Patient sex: F
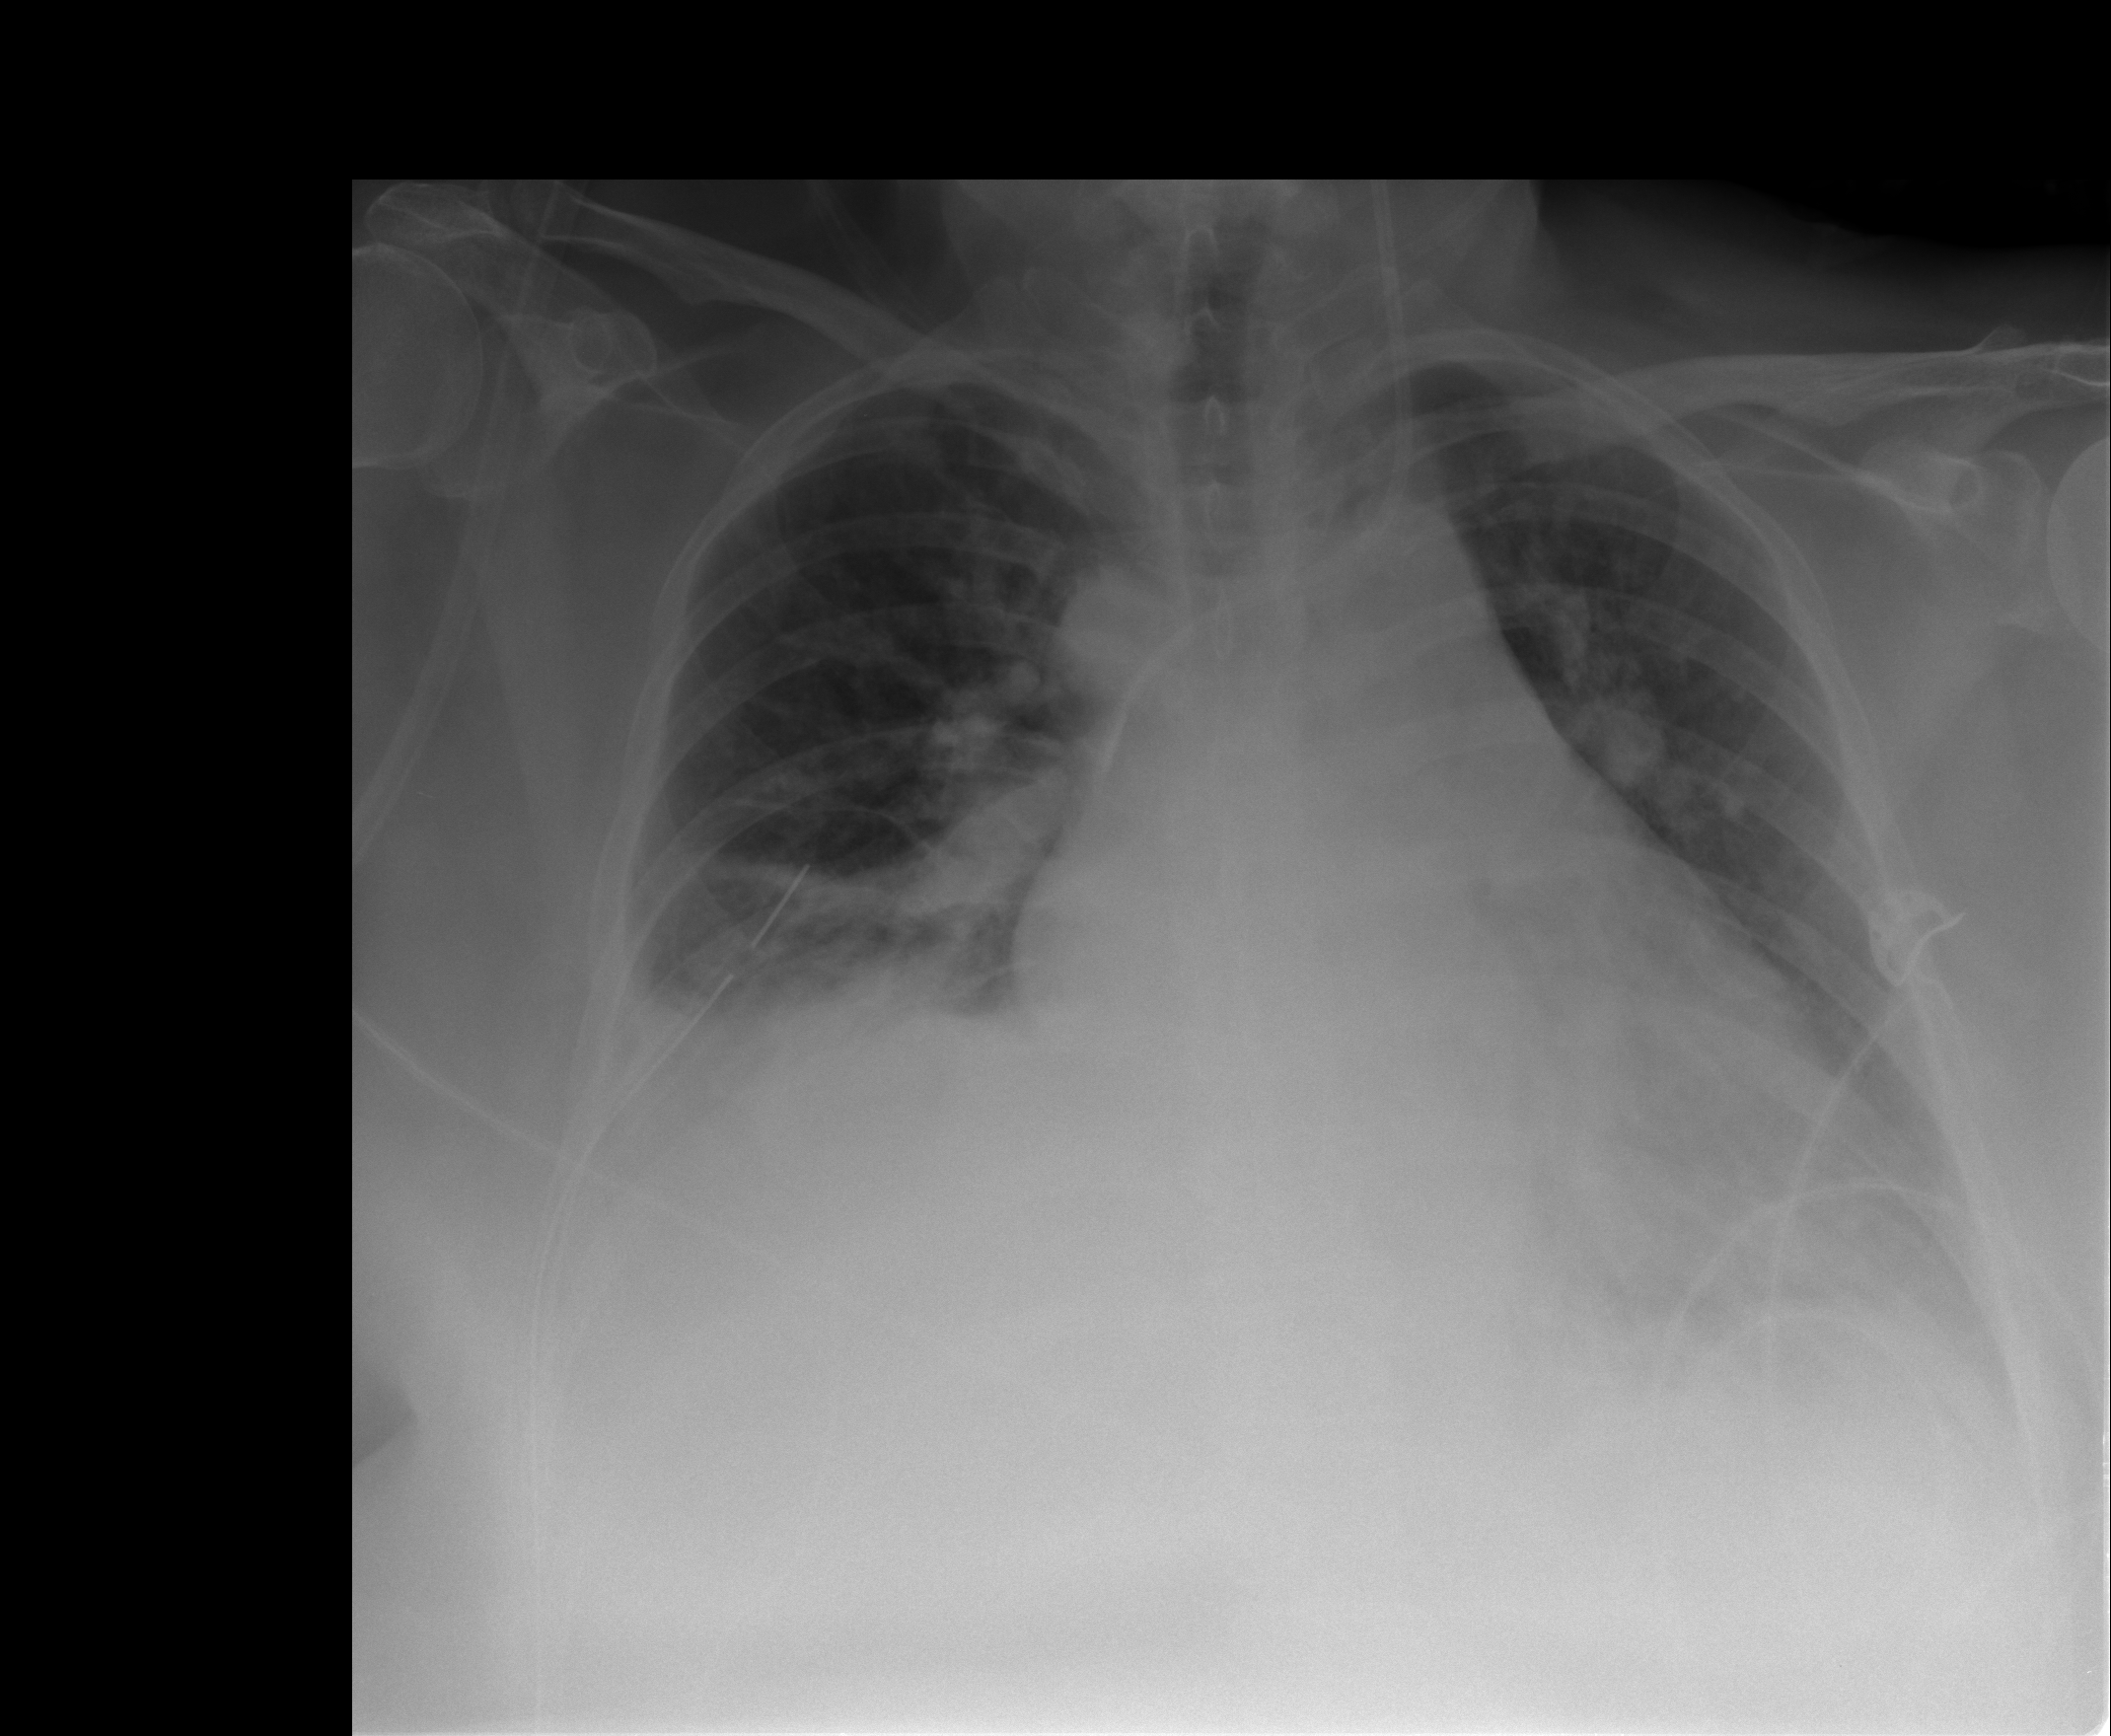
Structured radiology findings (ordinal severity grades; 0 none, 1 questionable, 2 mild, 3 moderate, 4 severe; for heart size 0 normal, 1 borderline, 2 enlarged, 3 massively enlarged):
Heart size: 2
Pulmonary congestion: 2
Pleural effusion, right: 2
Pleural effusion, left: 0
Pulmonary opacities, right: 1
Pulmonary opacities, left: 2
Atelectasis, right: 2
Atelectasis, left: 2